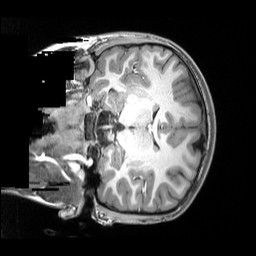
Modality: T1w
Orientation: coronal